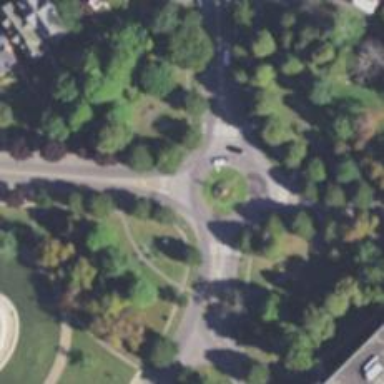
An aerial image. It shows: Tertiary road leading to roundabout junction.